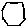
Label: hexagon